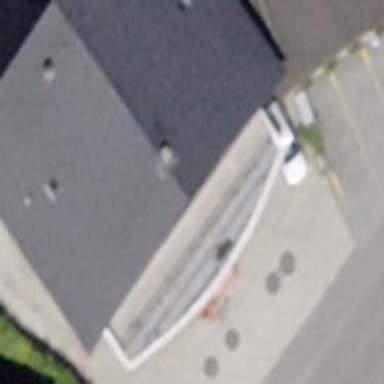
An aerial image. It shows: Car repair shop.